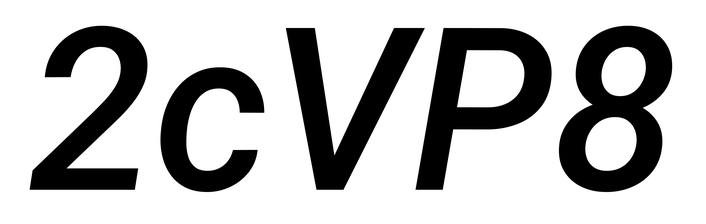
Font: Roboto-Italic_Medium_Italic